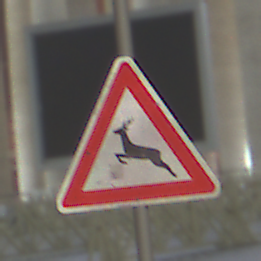
Verkehrszeichen: WildwechselRechts
Umgebung: Outdoor, Urban
Tageszeit: Night
Wetter: PartlyCloudy
Licht: Artificial
Jahreszeit: NotSpecified
Kontrast: HighContrast